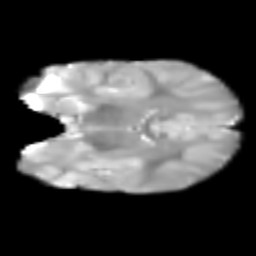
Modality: T2w
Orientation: coronal
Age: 7
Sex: male
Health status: healthy